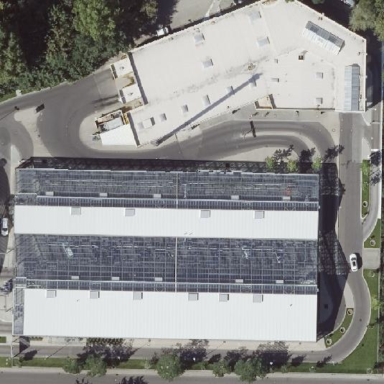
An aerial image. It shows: Car wash building.